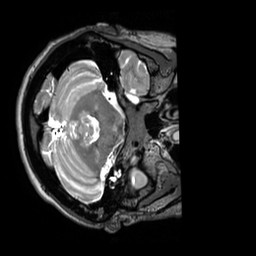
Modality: T2w
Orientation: axial
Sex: male
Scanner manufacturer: siemens
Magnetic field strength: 3 T
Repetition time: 3.2 s
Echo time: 0.409 s